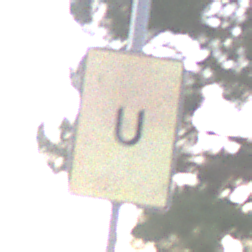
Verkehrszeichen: AnkuendigungOderFortsetzungUmleitungOhnePfeilsymbol
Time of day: SunriseSunset
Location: Outdoor (Suburban)
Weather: PartlyCloudy
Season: NotSpecified
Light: Natural